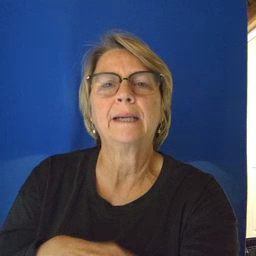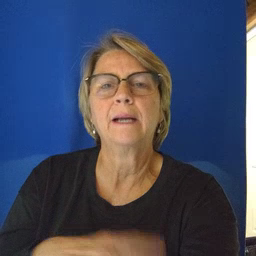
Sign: pretty